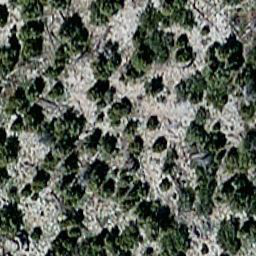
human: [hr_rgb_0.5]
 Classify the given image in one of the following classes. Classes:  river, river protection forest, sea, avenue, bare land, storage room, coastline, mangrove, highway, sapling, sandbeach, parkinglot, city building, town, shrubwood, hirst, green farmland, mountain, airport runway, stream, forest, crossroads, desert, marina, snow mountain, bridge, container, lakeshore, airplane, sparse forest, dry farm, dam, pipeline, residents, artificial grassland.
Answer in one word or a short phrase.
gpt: sparse forest